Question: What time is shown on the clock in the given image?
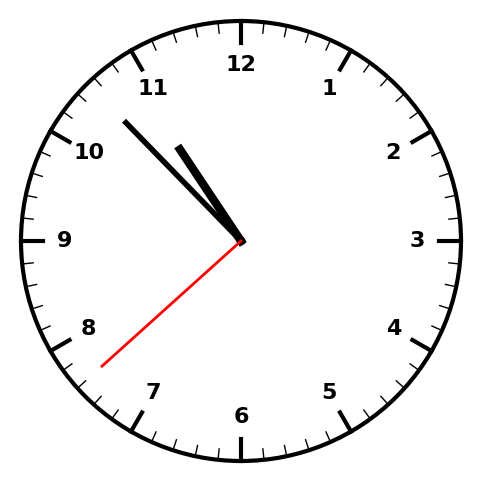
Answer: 10:52:38